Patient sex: F
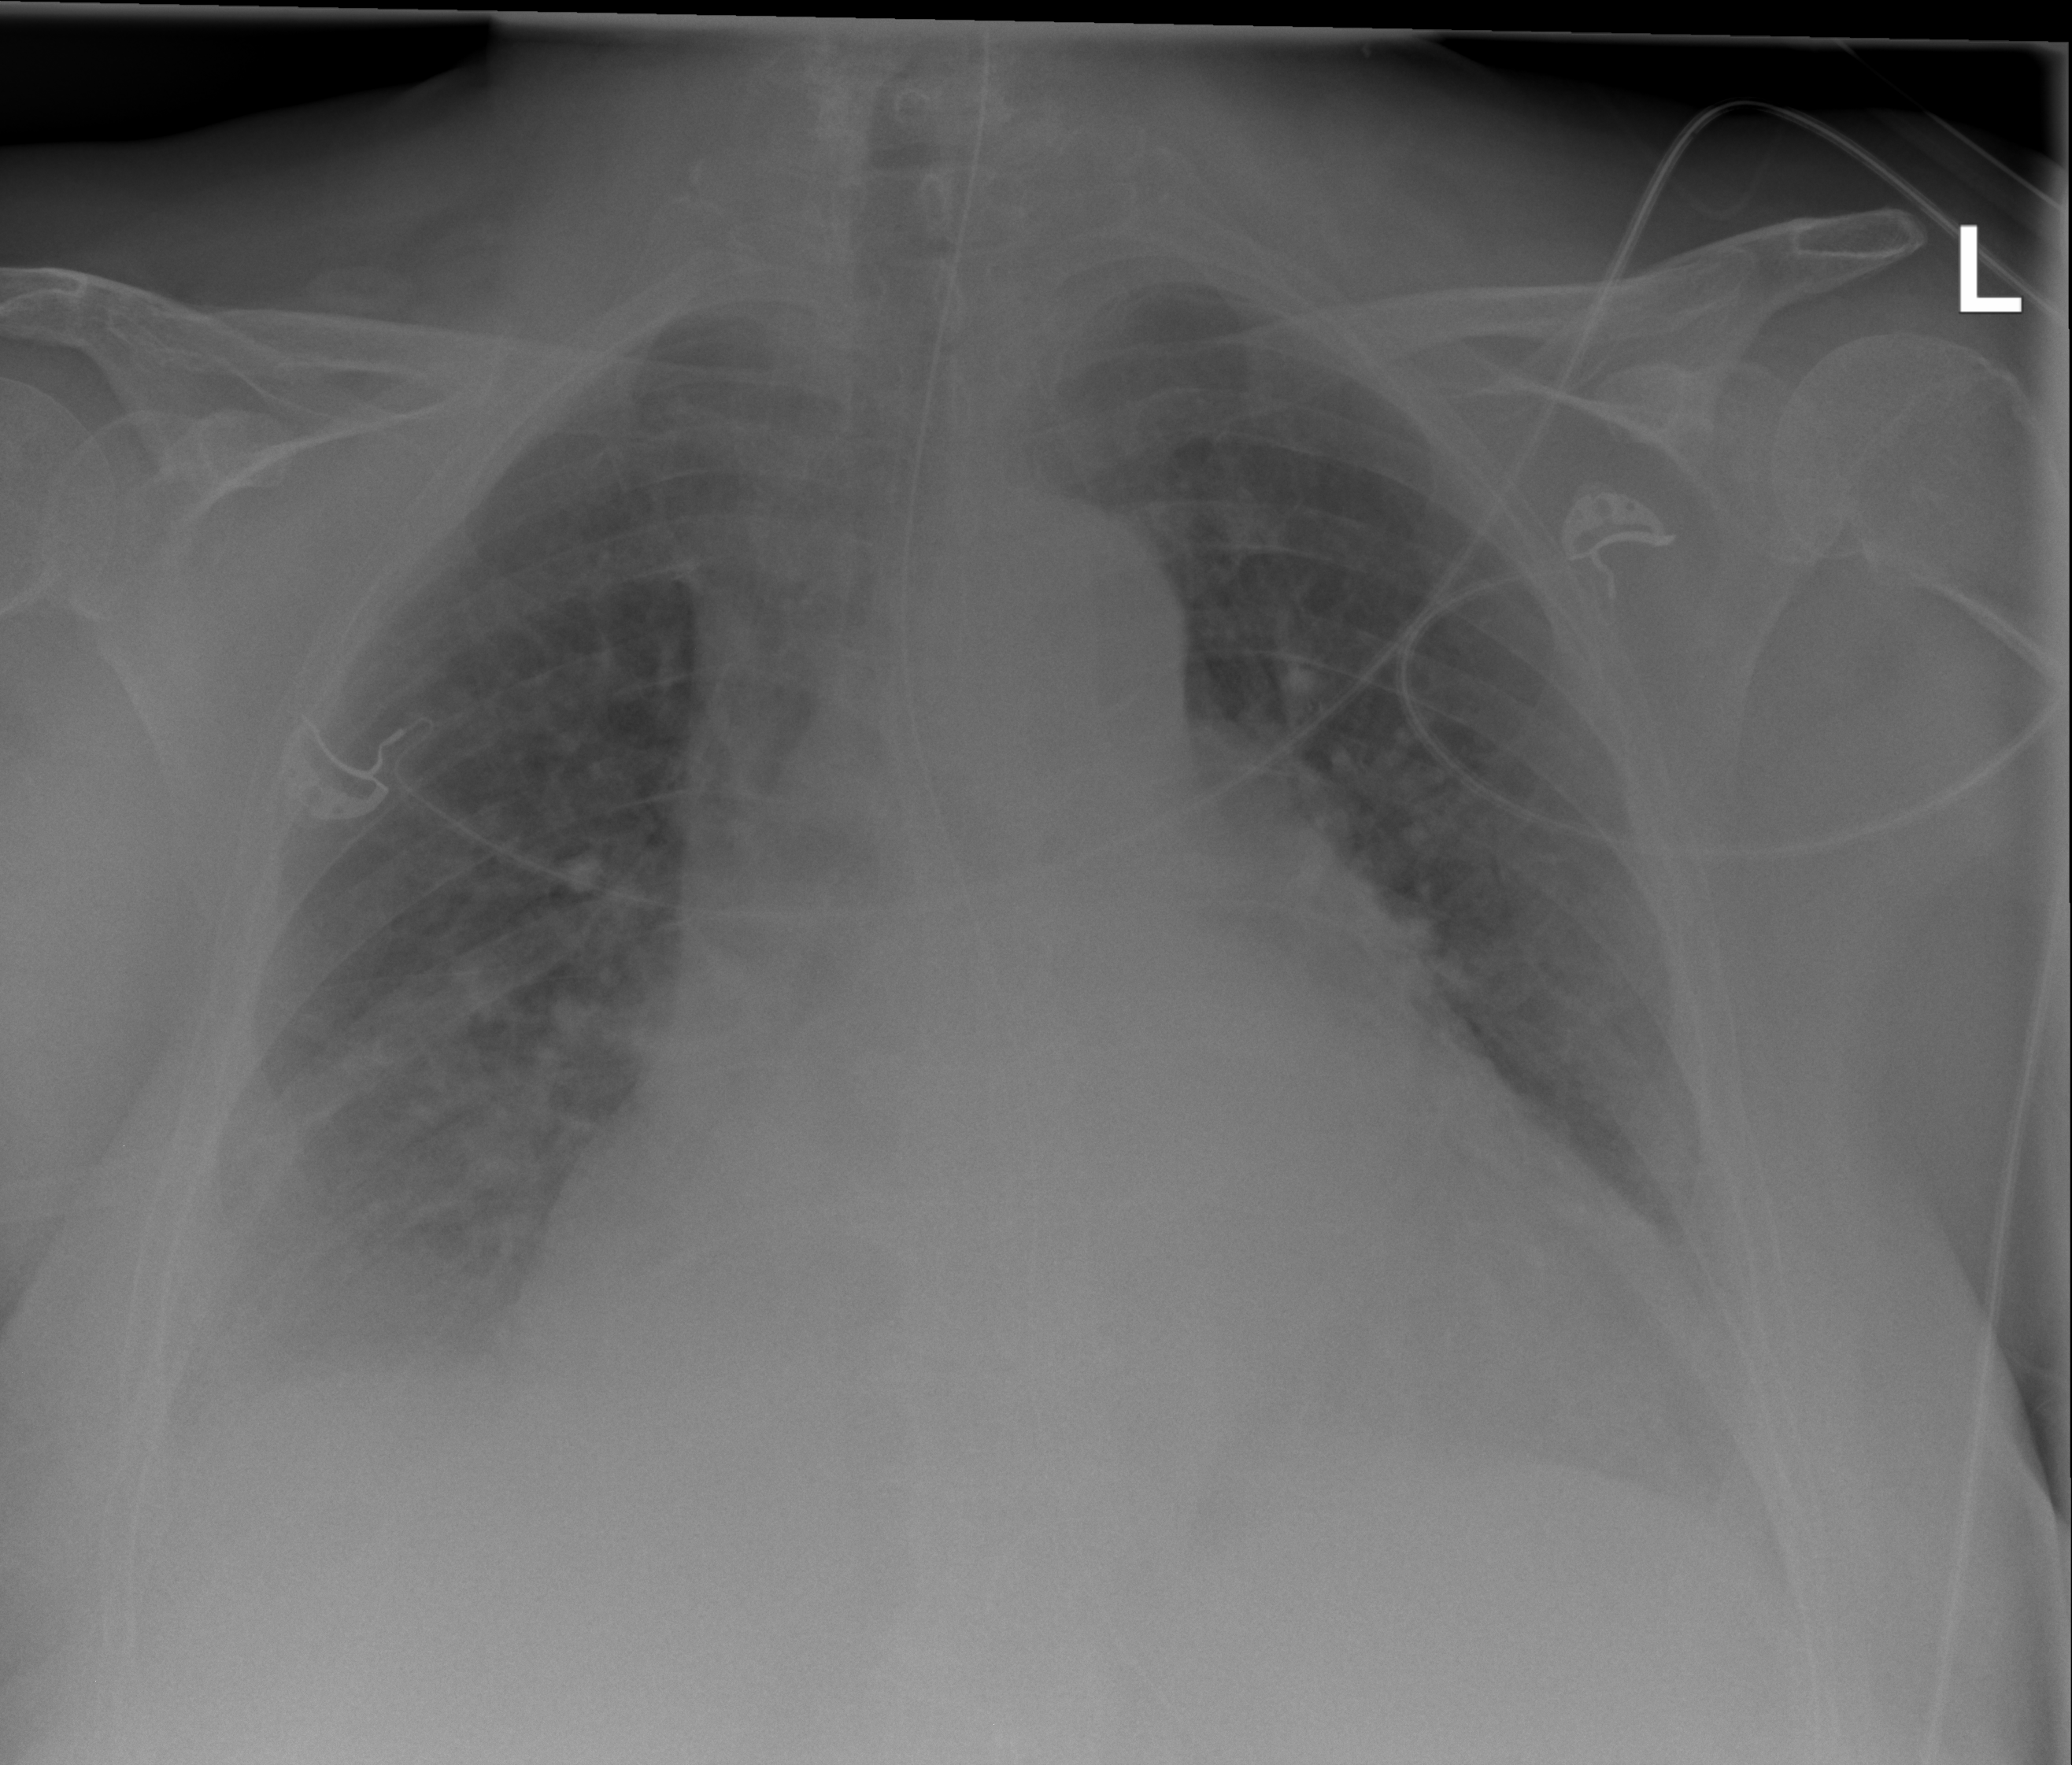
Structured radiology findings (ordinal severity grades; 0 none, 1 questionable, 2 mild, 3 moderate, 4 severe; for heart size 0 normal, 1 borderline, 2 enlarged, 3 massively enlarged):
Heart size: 3
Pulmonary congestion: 2
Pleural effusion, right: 3
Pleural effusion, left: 2
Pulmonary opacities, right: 2
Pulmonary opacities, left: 2
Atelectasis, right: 2
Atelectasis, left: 2